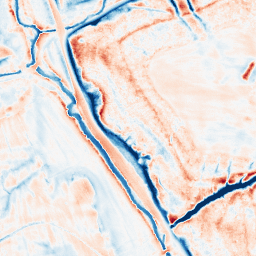
Category: classical
Decomposition family: gaussian
Decomposition parameters: sigma: 5
Upsampling method: sinc_hamming
Upsampling parameters: scale: 4
kernel_size: 16
Upsampling scale: 4